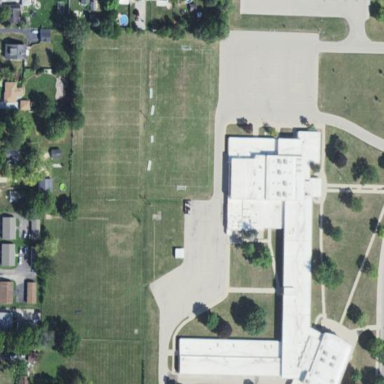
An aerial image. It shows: School.